Field crop: tomato
Growth stage: 2
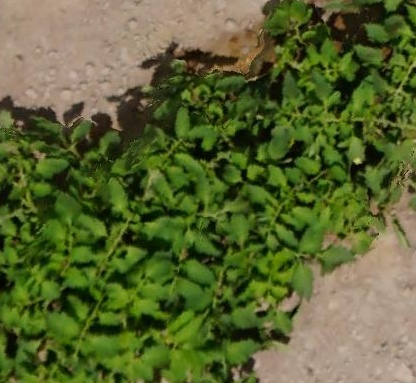
Species: tomato